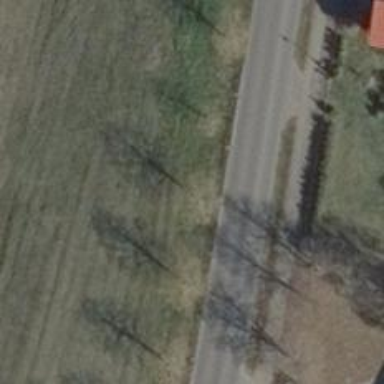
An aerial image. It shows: Avenue of trees.